Question: I'm attempting to build a draft version of a website for the police service of a small nation using WordPress and the <URL>.
I've encountered a problem whereby if I select to use an image for the background of the theme using the theme's customization options/WordPress options, the black header that is repeated at the top at either side of the header does not display.
Now when I add the background image it looks like this

I tried reading the Site5 documentation but it doesn't have information that helps. Their support forums also seem quite inactive which is why I decided to ask here.
I've had a look at the CSS file and found the following:
'''
* { margin: 0; padding: 0; }
body,html {
font-weight:normal;
font-family:Arial, Helvetica, sans-serif;
font-size:14px;
color:#333;
background:#EFEFEF url(library/images/bk_body.jpg) repeat-x;
}
'''
When I add the background image the CSS is still the same so I'm not sure how WordPress themes implement optional background images. I've attempted to fiddle with it to no success, but my knowledge of CSS is limited.
My question is, is it possible to use the background image while maintaining the top header bars as in the demo site? If so, could anyone guide me on the way how?
Edit: I've also tried using the built in Background Image options but all of them have the same result.
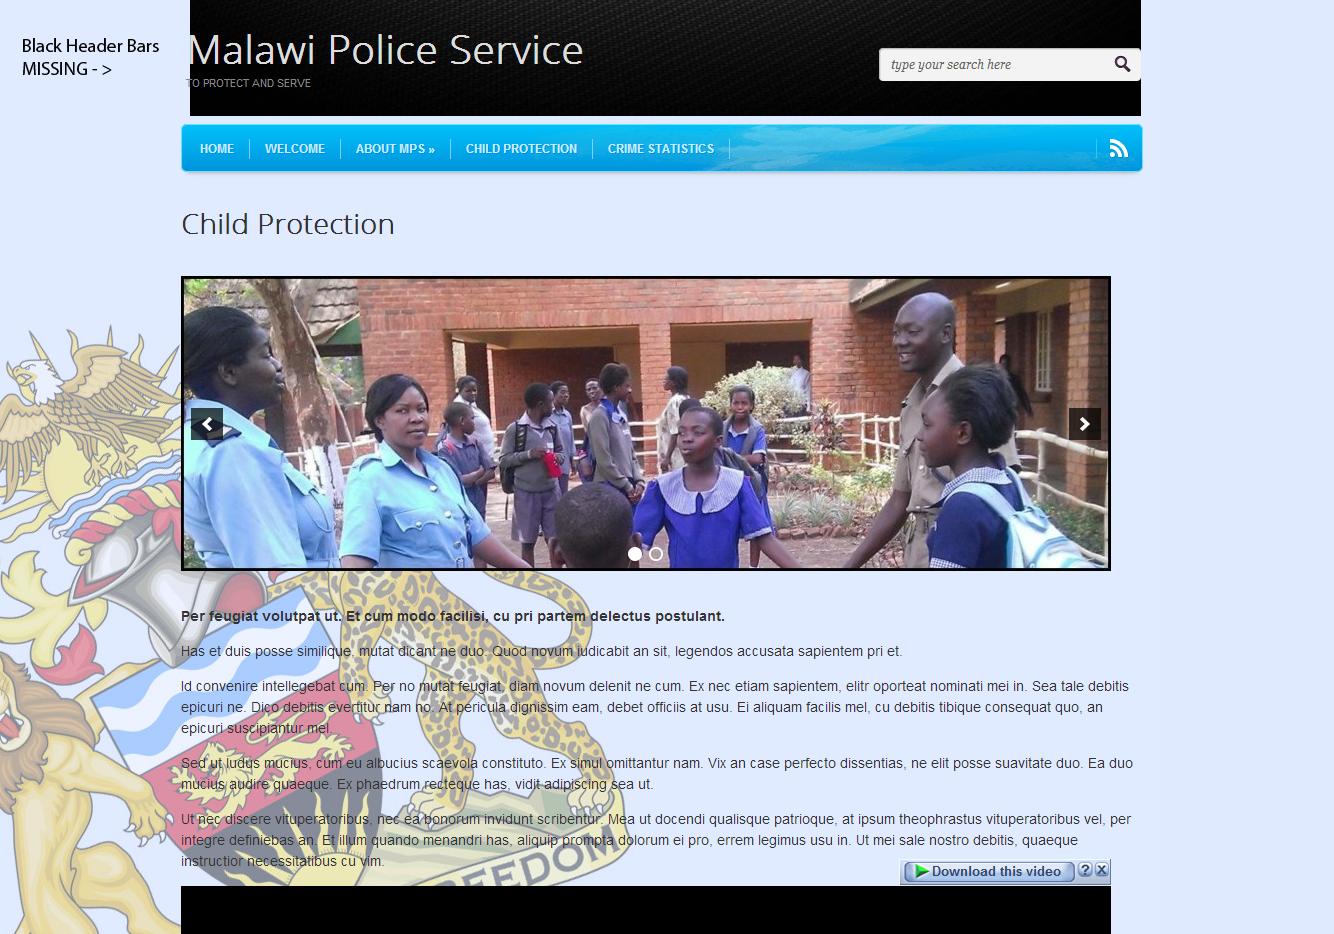
Answer: The black bar is actually a background image applied to the 'body'. You coud use multiple backgrounds to get the effect you're after:
'''
body, html {
background-image: url(library/images/bk_body.jpg), url(your_image.jpg);
background-repeat: repeat-x, no-repeat;
}
'''